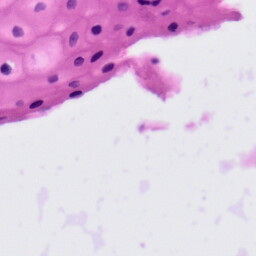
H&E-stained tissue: Tonsil